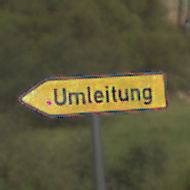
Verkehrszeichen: UmleitungswegweiserLinksweisend
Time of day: Midday
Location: Outdoor (Nature)
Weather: PartlyCloudy
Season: NotSpecified
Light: Natural